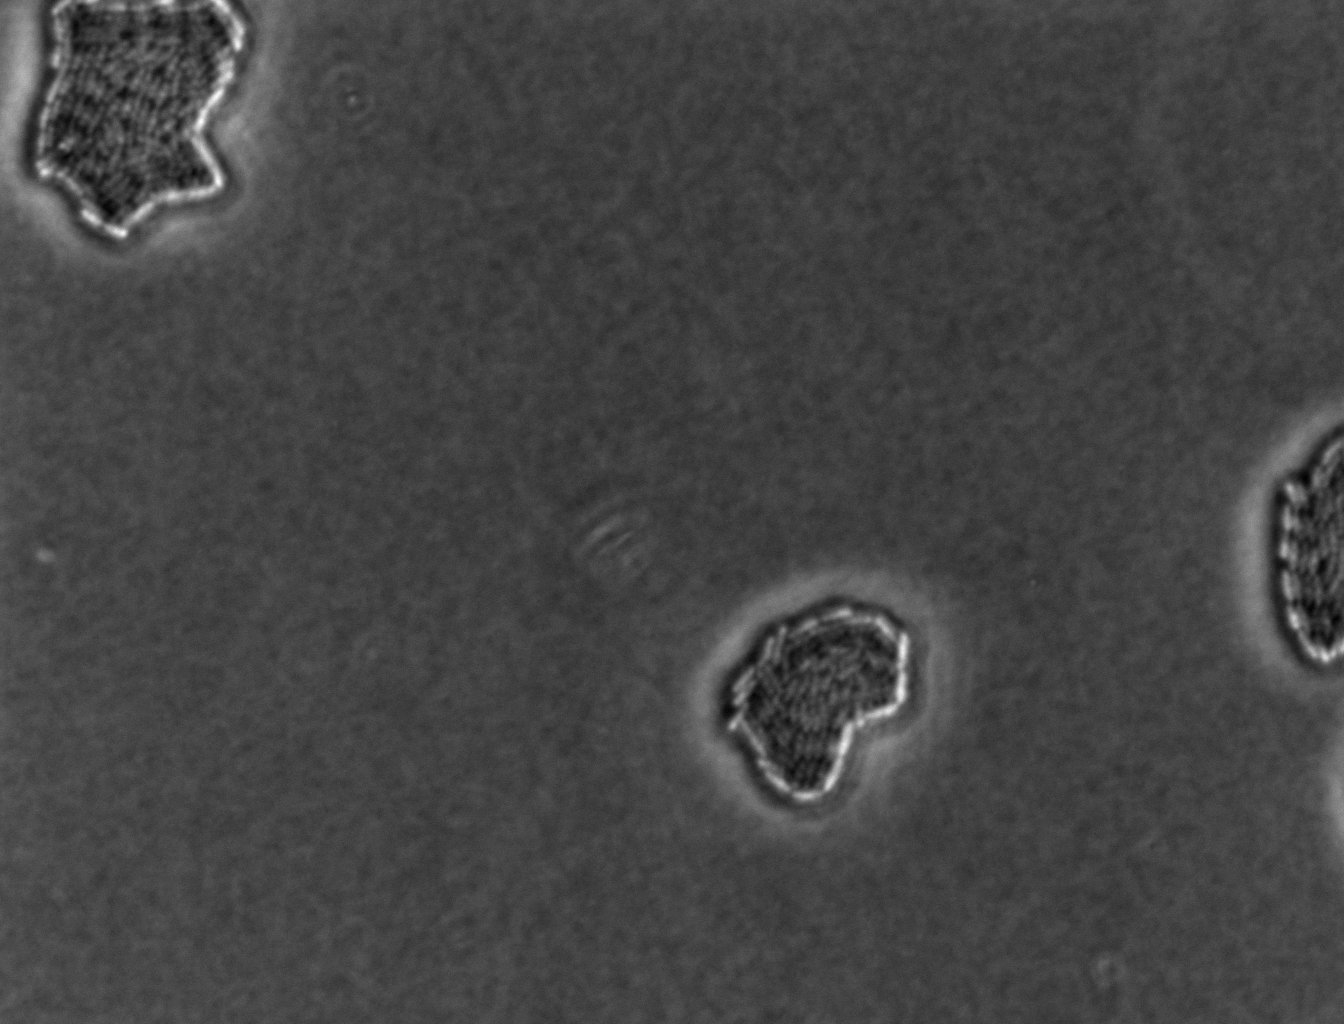
Phase contrast microscopy, 60x objective, 3 h incubation, 1.5% agar